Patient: sex F, age 34
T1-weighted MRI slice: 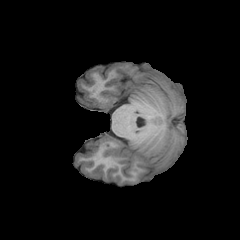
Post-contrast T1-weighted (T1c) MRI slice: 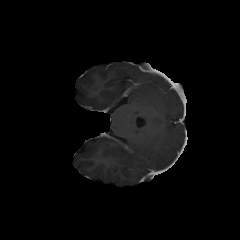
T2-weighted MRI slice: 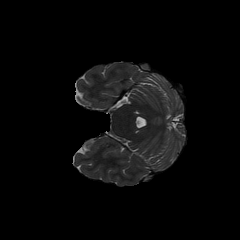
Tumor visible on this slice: no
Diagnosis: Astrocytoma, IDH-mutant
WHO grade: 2